Question: I'm trying to access the firebase phone authenticate delegate in the XCTest class.
'''
func testVerifyCorrectPhoneNumber(){
FirebaseAuth.PhoneAuthProvider.verifyPhoneNumber("verificationPhone", uiDelegate: nil) { verificationID, error in
XCTAssert((verificationID != nil) == false)
}
}
'''
> Instance member 'verifyPhoneNumber' cannot be used on type 'PhoneAuthProvider'; did you mean to use a value of this type instead?

Can someone please explain to me how to access the firebase phone authenticate delegate in the XCTest Class, I've tried to with above code but no results yet.
Any help would be greatly appreciated.
Thanks in advance.
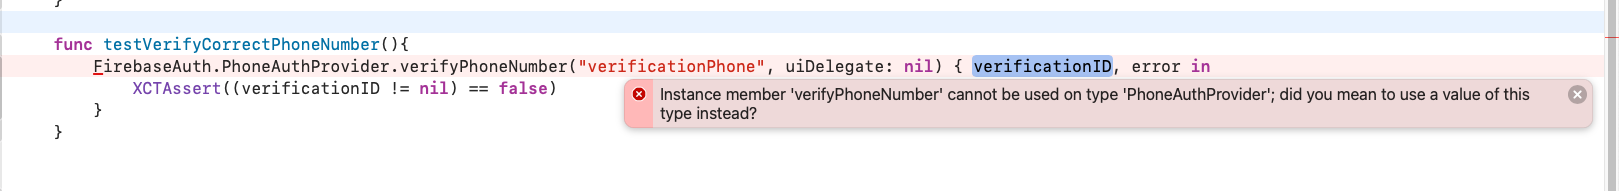
Answer: Create NsObject And Access It.
'''
import Foundation
import Combine
import Firebase
class Access_Method_Clss : NSObject, ObservableObject {
override init() {
let settings = FirestoreSettings()
settings.isPersistenceEnabled = true
self.db = Firestore.firestore()
db.settings = settings
}
static let sharedInstance: Access_Method_Clss = {
let instance = Access_Method_Clss()
// in case we need to setup up
return instance
}()
var didChange = PassthroughSubject<Access_Method_Clss, Never>()
func verifyPhone(verificationPhone: String, completion: @escaping (String?, Error?) -> Void = { verificationID, error in }) {
PhoneAuthProvider.provider().verifyPhoneNumber(verificationPhone, uiDelegate: nil) { verificationID, error in
if let error = error {
print("PhoneAuthProvider error: \(error.localizedDescription)")
}
completion(verificationID, error)
}
}
func signIn(id: String, code: String, completion: @escaping (String?, Error?,Bool) -> Void) {
let credential = PhoneAuthProvider.provider().credential(withVerificationID: id, verificationCode: code)
Auth.auth().signIn(with: credential) { authResult, error in
if let error = error {
completion("", error,false)
}
if let result = authResult {
print("Check User id Valid or not = ",result.user.uid)
self.checkProfileNeedToSetupOrNot(userID: result.user.uid) { (response) in
if response == false {
completion(result.user.uid, error,false)
}else{
Analytics.logEvent("verification_completed", parameters: nil)
completion(result.user.uid, error,true)
}
}
}
}
}
}
'''
'''
func verifyPhoneNumberAndLogin(OtpEndrdCode:String,verificationID:String completion: @escaping(Bool,Bool) -> Void) {
if OtpEndrdCode != "" {
Access_Method_Clss.signIn(id: verificationID, code: OtpEndrdCode) { newUserID,error,needToStp in
if let error = error {
completion(false,false)
} else {
completion(true, true)
}
}
}else{
completion(false,false)
}
}
'''